Interaction volume radius: 5 \u00c5
Interaction volume height: 30 \u00c5
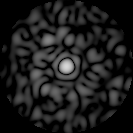
Disorder parameter: 0.8228